Question: I use Eclipse Java EE IDE for Web Developers for most of my coding, html, css, php etc etc. Recently however I have noticed an issue where after doing a combination of "something" the display of my files completely screws up and does all sorts of weird things.
For example if I try and add a '<a href="#"></a>' on starting to do it the characters just start going all over the place and giving me display issues like that shown in the attached screenshot.
It's a little tricky to explain exactly what's happening but eclipse basically becomes unusable as each keypress seems to do something random and mess up the page even more.
Does anyone have any idea what might be causing this? I'm using a mac on Snow Leopard with Eclipse Indigo.

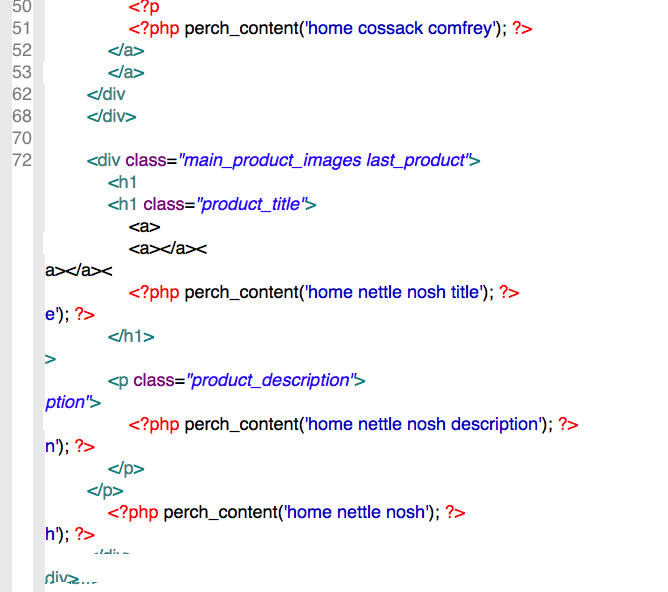
Answer: Just to update this. To resolve this issue I ended up downloading the latest version of eclipse and overwriting the eclipse directing with this. I tried just doing an update but this did not work so I'm guessing I had some corrupt files or something.
The good thing about eclipse is that you have a workspace folder that is essentially separate, so if you replace eclipse you can just re-import your old workspace.
ALl seems to be working as normal so far!